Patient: sex F, age 58
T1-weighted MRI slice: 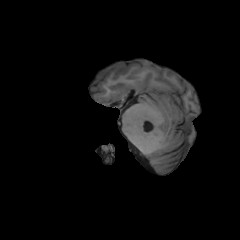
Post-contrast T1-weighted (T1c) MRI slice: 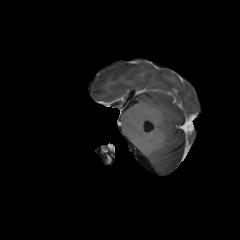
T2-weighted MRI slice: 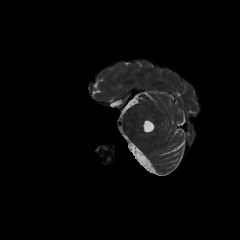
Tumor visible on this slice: no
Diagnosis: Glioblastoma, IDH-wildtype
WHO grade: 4